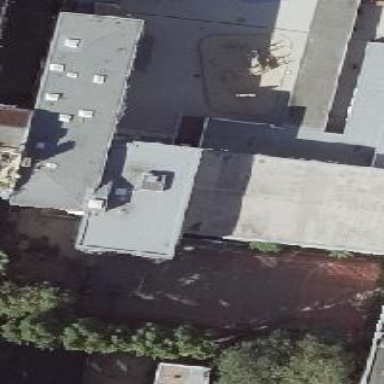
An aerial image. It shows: School building with flat roof.